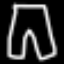
Label: pants